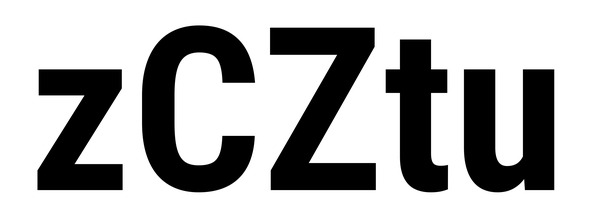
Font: Roboto_Condensed_Bold